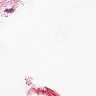
Metastatic tissue present: no